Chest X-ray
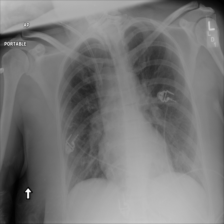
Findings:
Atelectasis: negative
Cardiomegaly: negative
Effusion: negative
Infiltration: negative
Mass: negative
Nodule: negative
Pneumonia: negative
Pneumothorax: negative
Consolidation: negative
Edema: negative
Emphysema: negative
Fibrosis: negative
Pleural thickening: negative
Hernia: negative